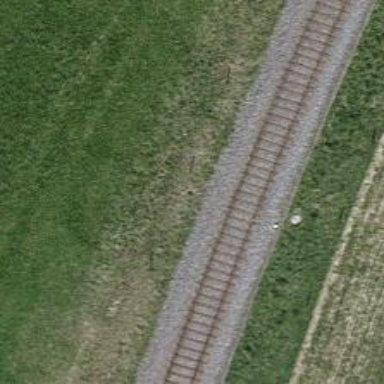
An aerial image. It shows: Single railway track with electrification through contact line.